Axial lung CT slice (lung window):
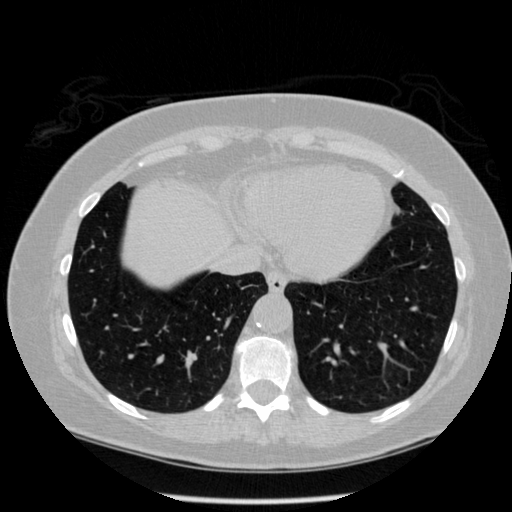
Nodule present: no